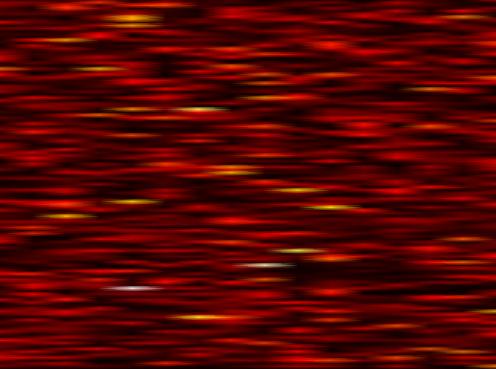
Label: OFDM